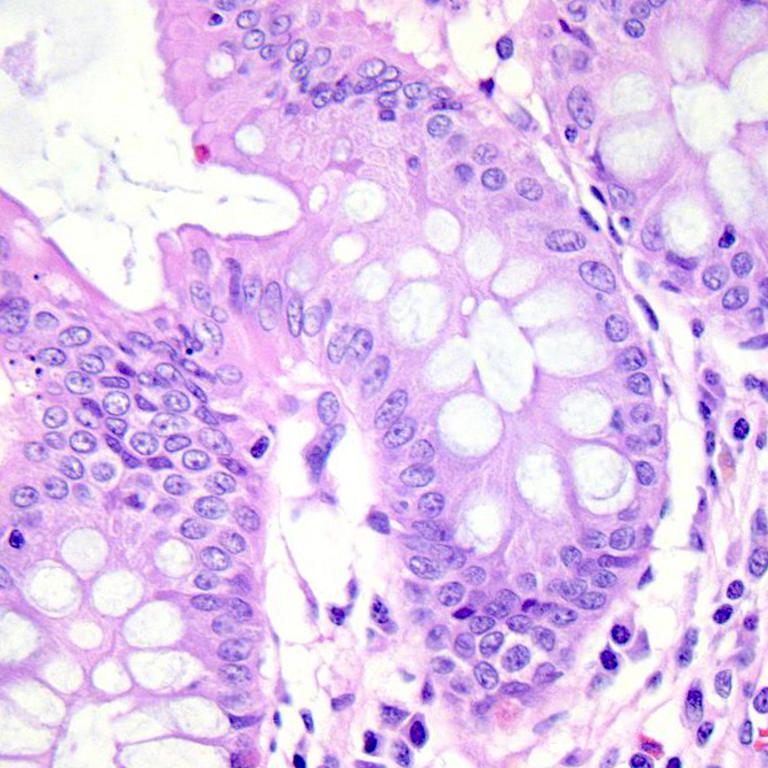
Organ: colon
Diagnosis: benign